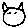
Label: cat